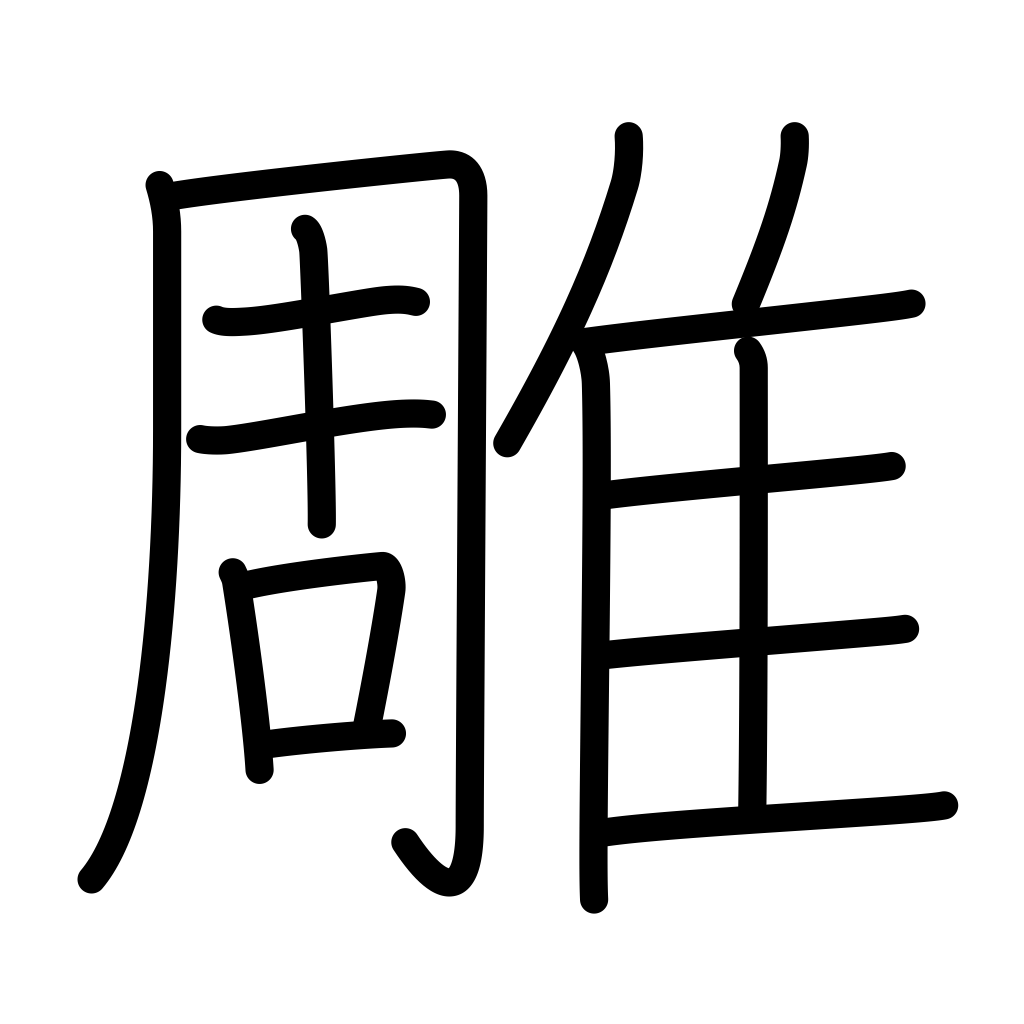
Meaning: carving